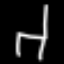
Label: chair